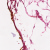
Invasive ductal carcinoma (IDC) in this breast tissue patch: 0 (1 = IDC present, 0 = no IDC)